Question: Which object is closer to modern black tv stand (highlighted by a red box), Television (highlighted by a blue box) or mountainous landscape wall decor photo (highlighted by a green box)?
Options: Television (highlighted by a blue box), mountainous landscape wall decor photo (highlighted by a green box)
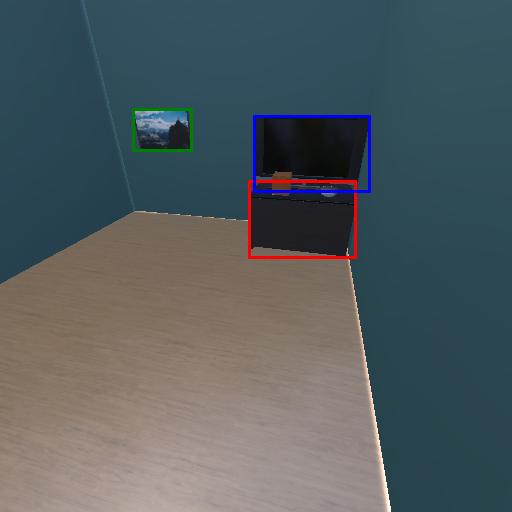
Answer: Television (highlighted by a blue box)